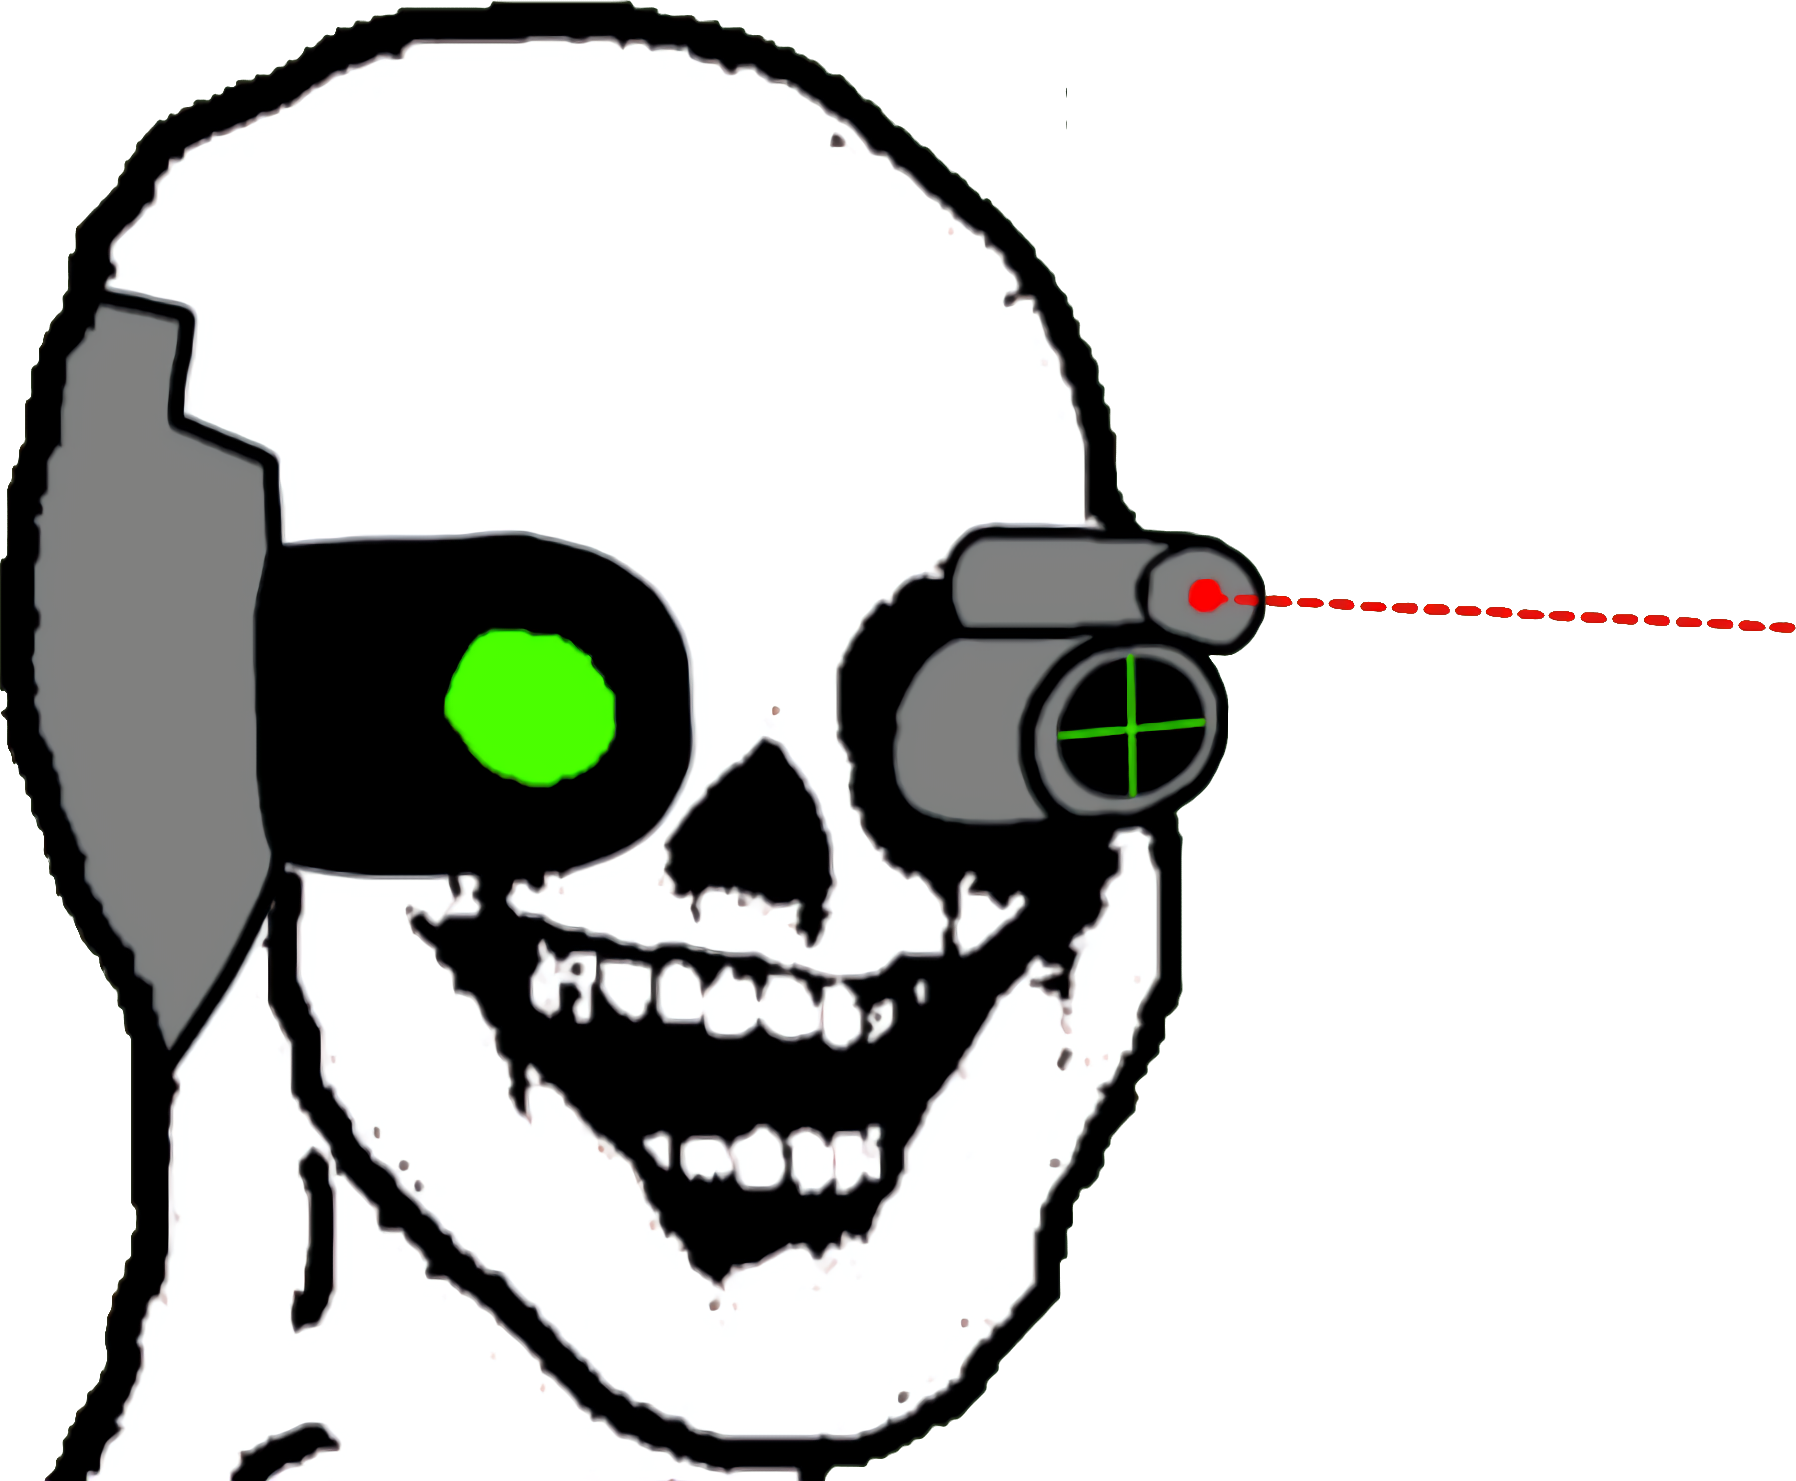
Label: 5_Oomer